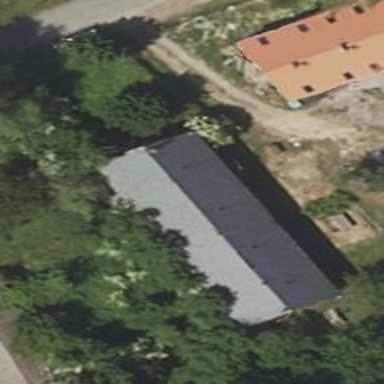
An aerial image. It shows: Shed.